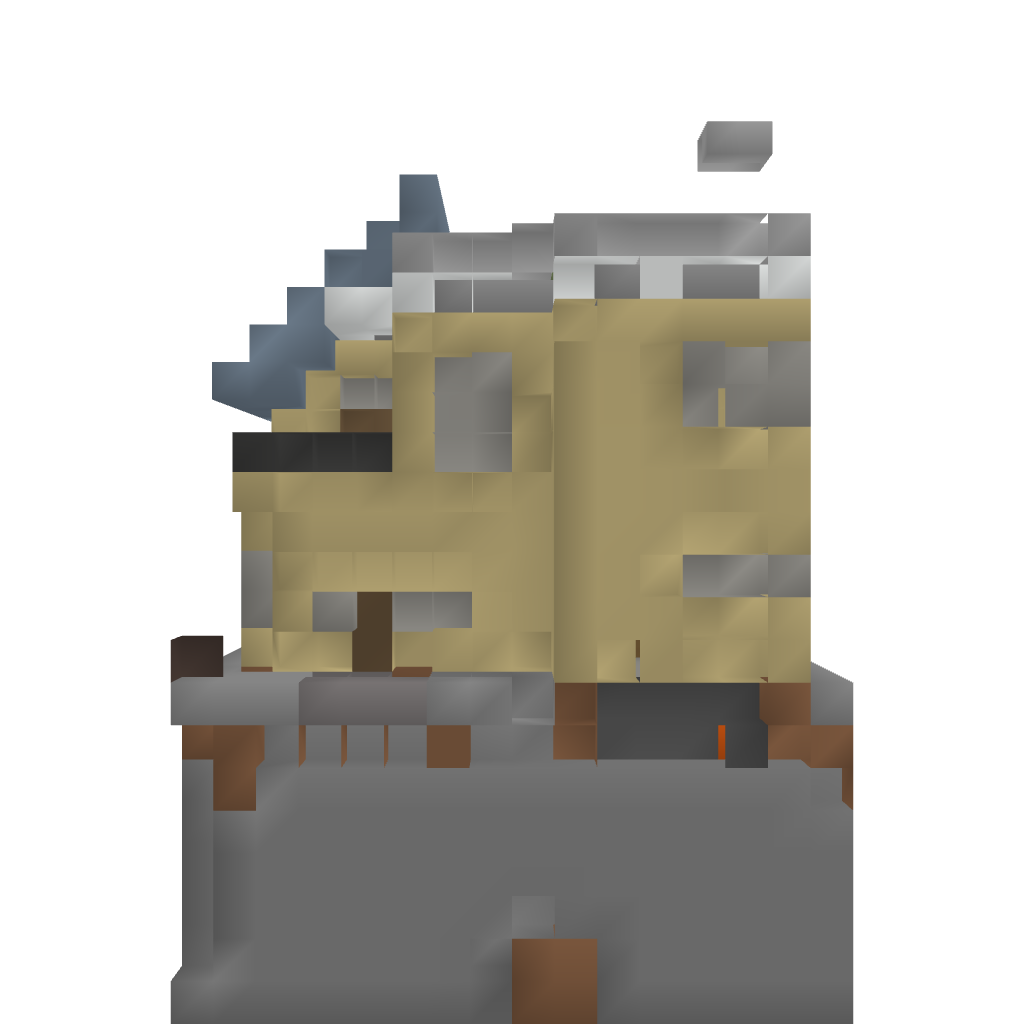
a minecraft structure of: A Schwoerer Haus Building